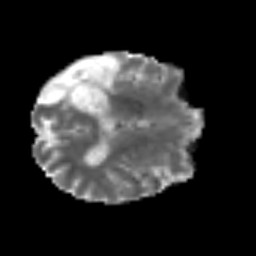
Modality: MD
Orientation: axial
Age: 64
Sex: male
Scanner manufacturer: siemens
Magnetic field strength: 3 T
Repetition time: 3.2 s
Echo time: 0.081 s